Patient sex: M
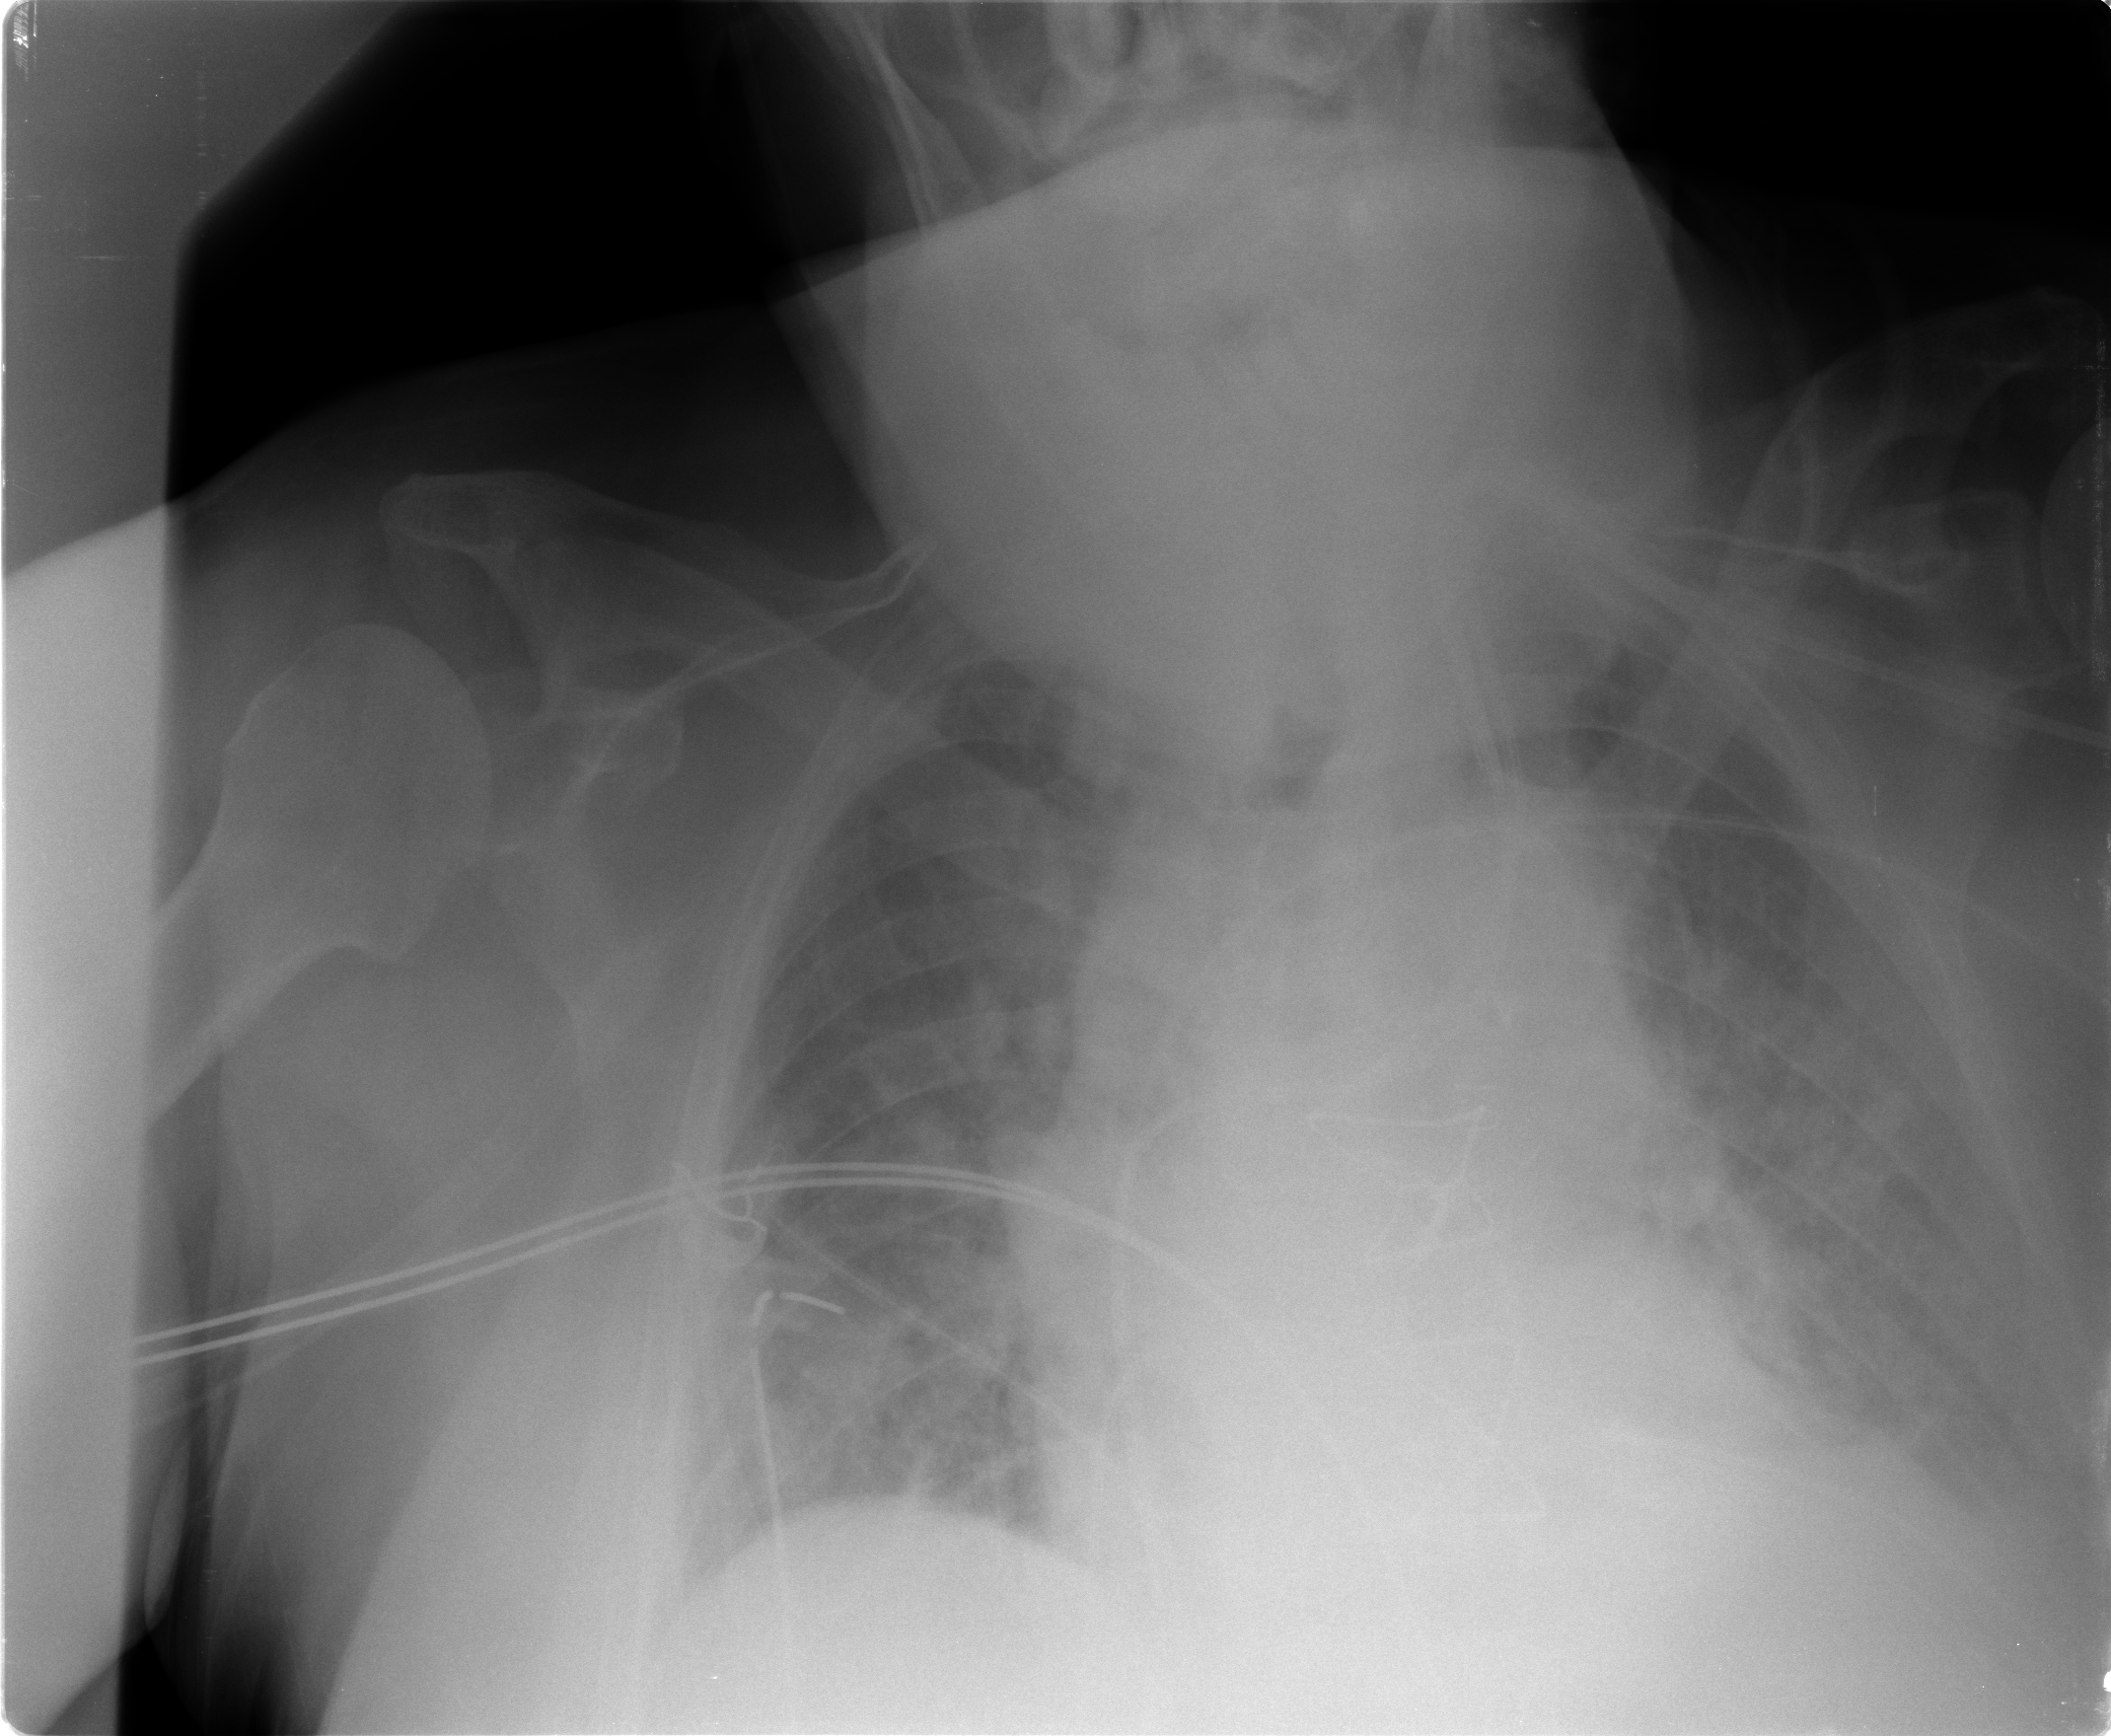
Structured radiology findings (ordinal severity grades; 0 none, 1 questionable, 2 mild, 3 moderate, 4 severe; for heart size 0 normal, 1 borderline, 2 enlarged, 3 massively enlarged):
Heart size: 1
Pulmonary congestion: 2
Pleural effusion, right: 0
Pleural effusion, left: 0
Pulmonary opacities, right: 2
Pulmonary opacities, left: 0
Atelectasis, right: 2
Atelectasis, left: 0